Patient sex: M
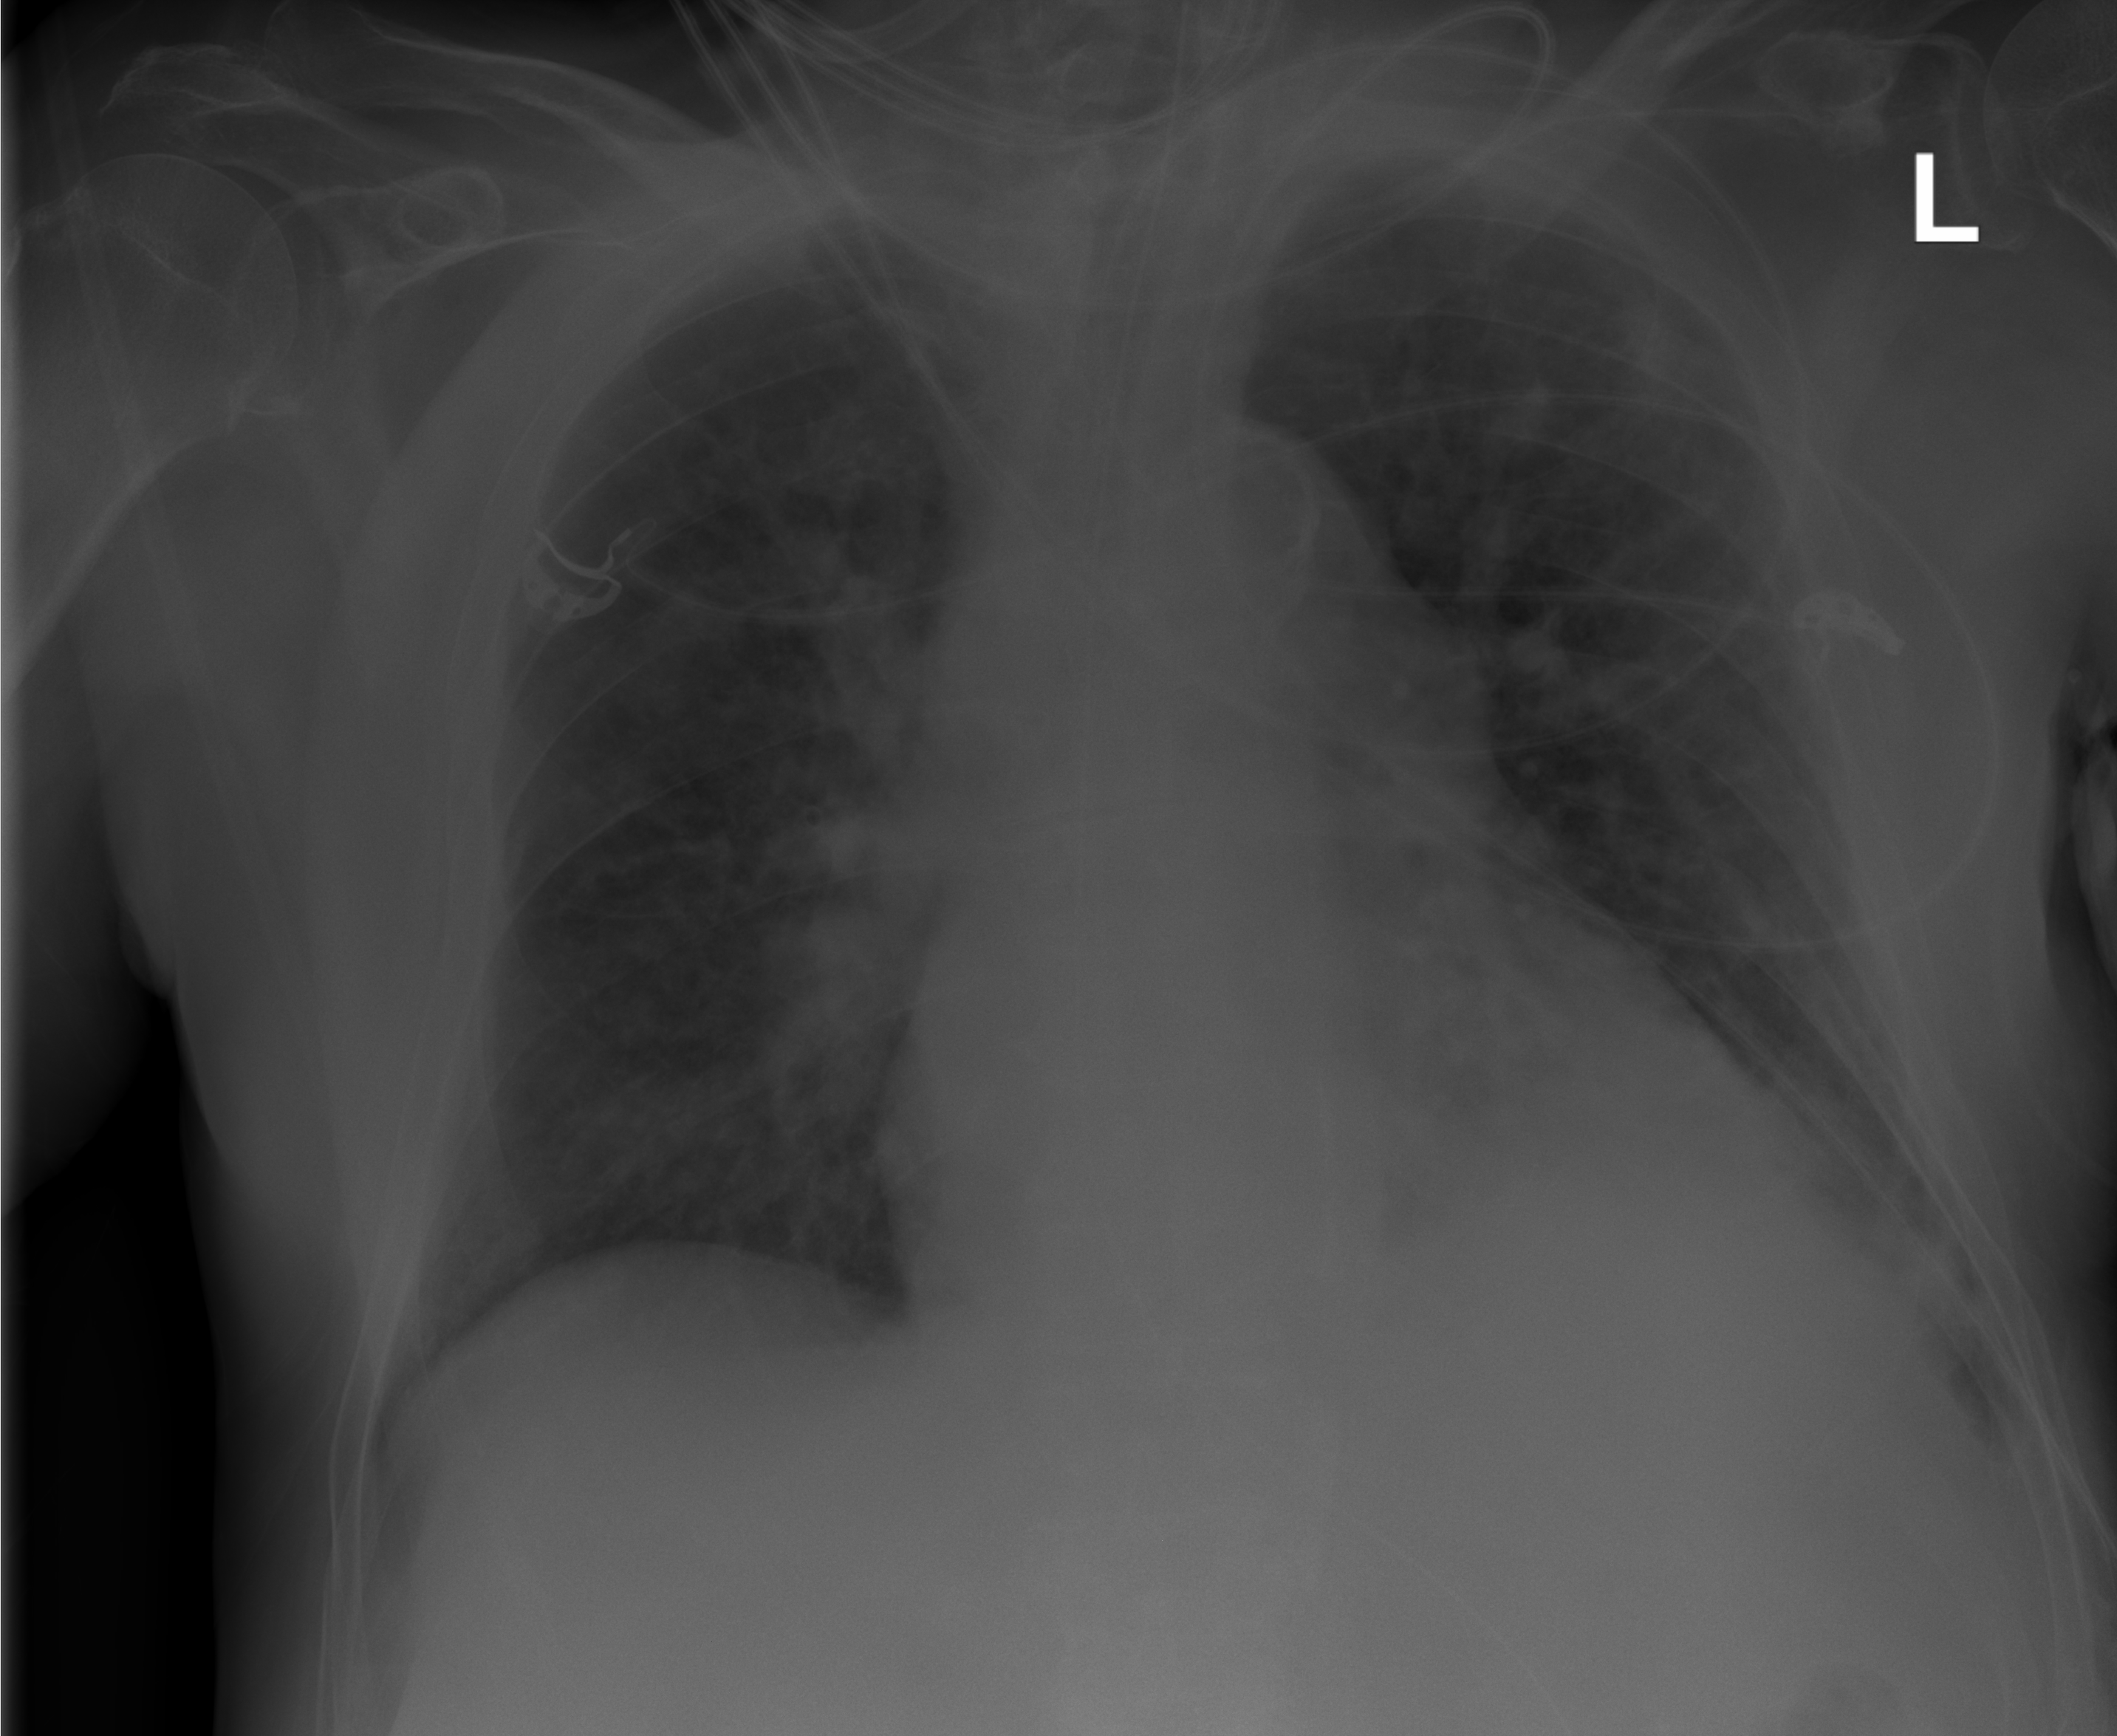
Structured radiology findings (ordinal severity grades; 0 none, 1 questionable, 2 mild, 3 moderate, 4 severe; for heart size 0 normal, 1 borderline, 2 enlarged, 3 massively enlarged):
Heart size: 2
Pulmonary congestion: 2
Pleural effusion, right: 0
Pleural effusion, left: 2
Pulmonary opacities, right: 2
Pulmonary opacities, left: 2
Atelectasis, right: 3
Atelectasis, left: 2